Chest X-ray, AP view. Patient: 21 years old, sex M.
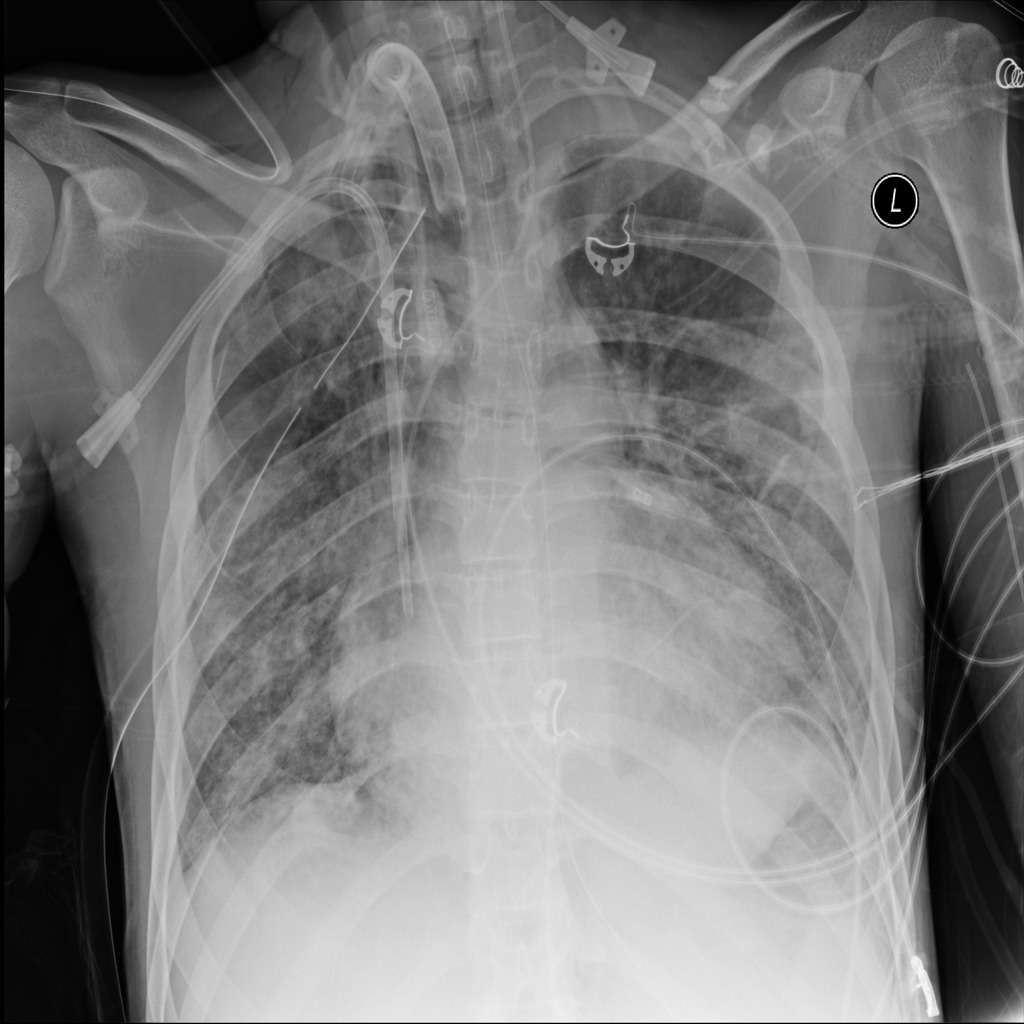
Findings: Infiltration, Pneumothorax